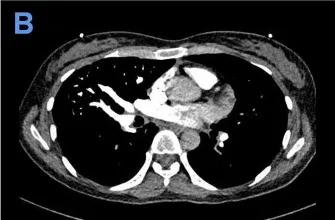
Imaging and pathological data of the patient. Mediastinal window.
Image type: radiology (ct)